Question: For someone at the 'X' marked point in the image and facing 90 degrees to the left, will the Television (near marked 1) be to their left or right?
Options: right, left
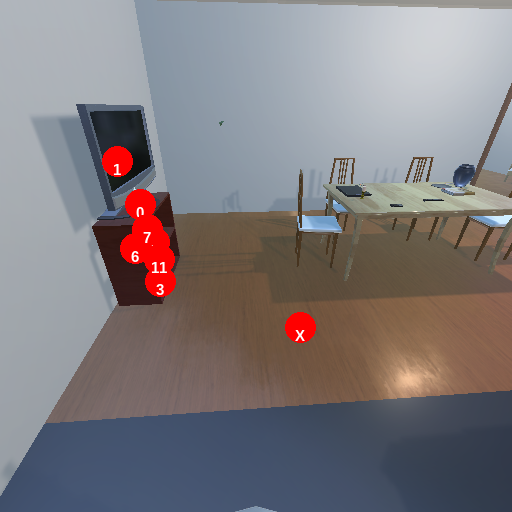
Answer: right